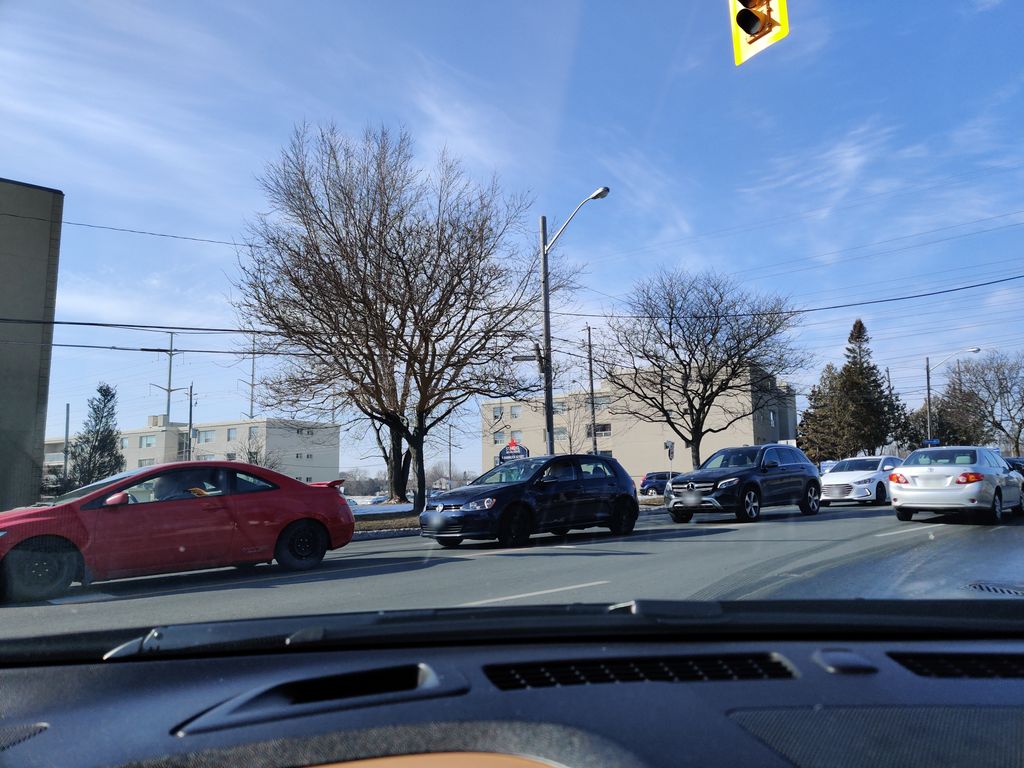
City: toronto